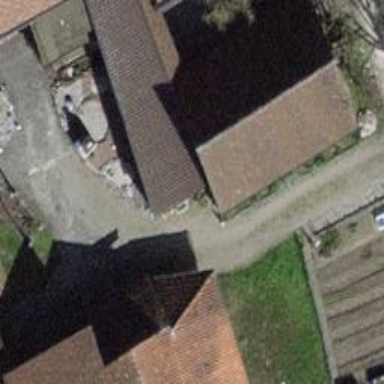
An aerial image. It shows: Building with tiled roof.